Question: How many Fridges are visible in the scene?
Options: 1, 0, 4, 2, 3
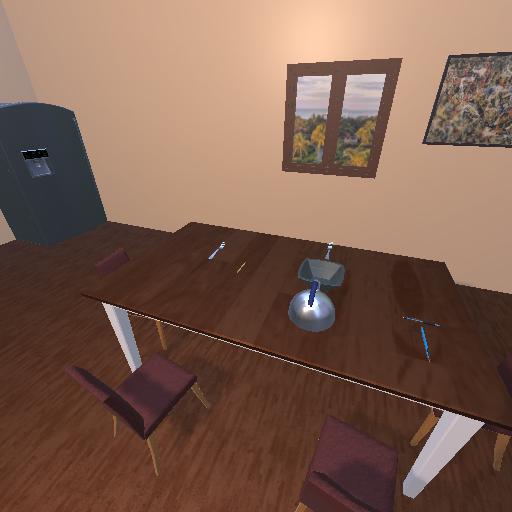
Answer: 1